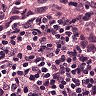
Metastatic tissue present: yes